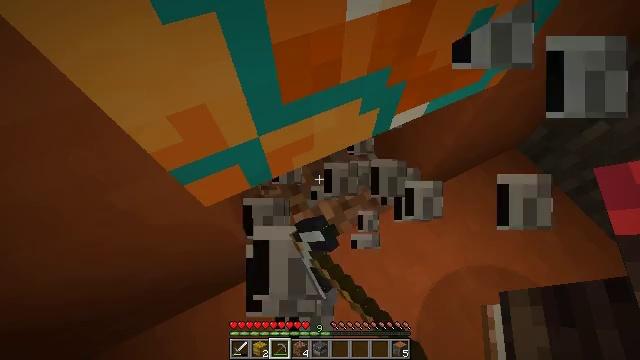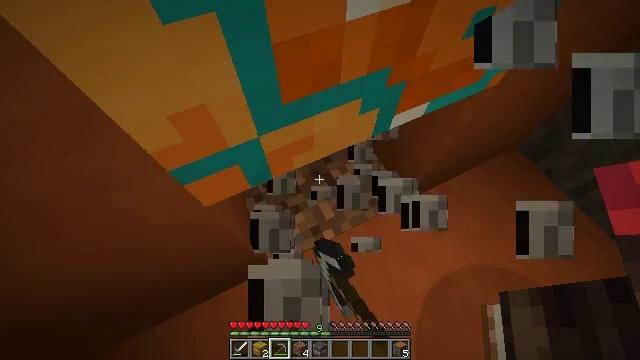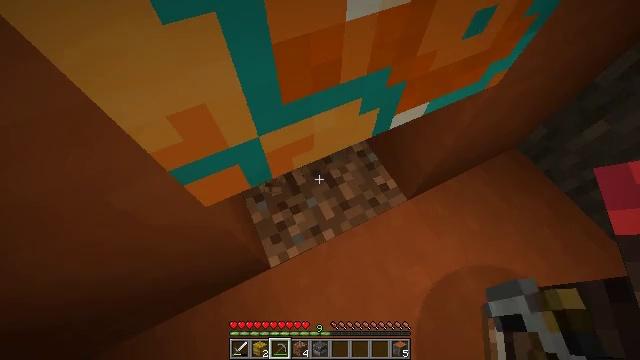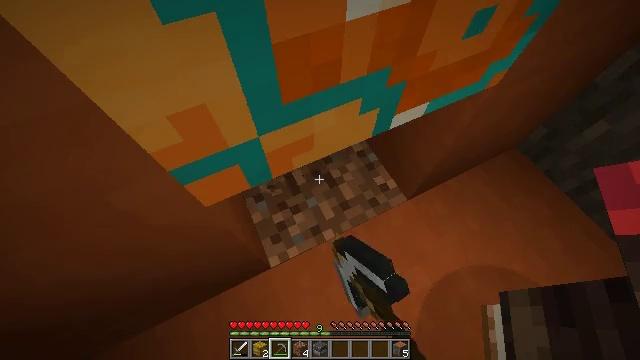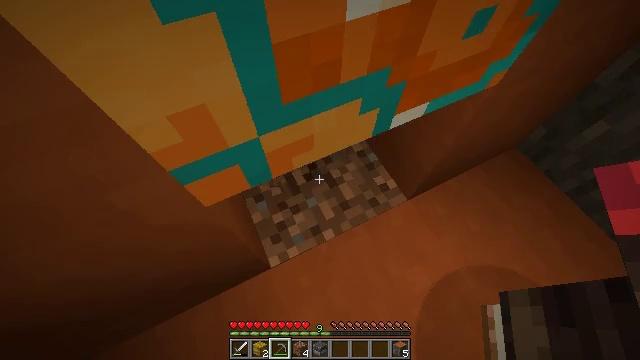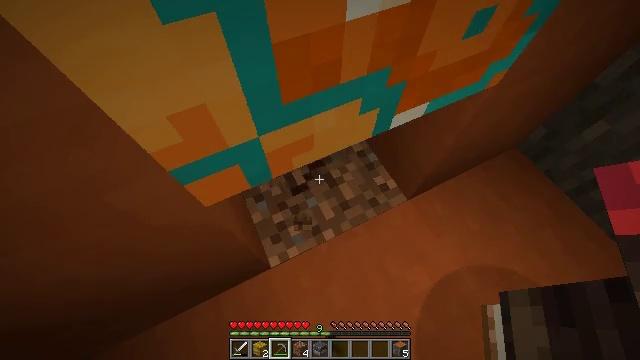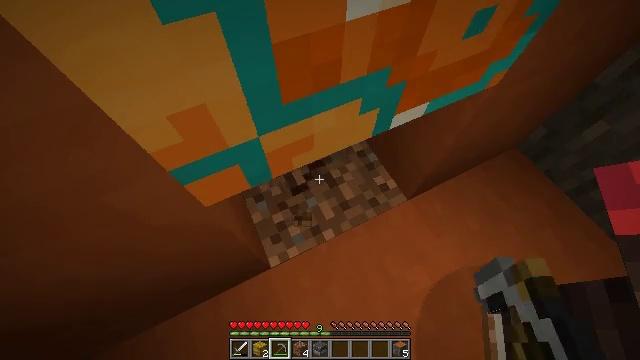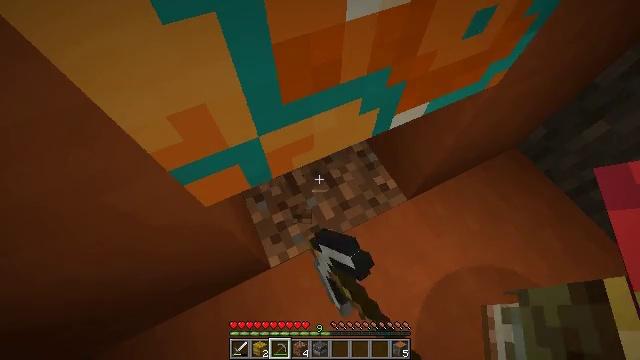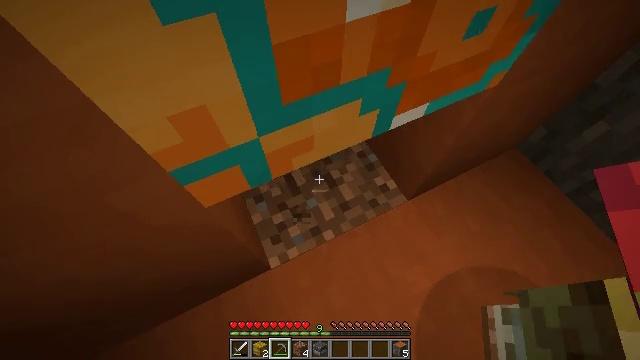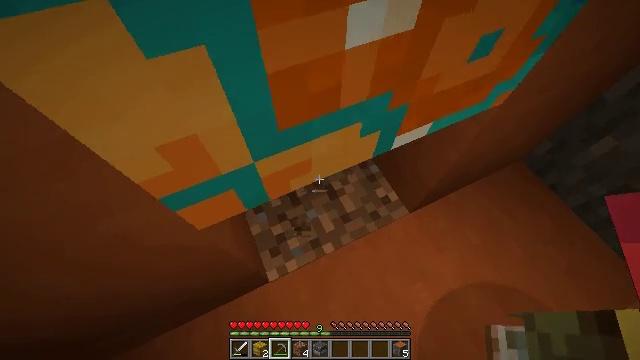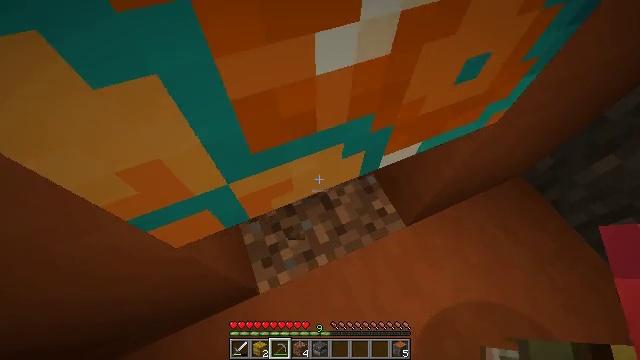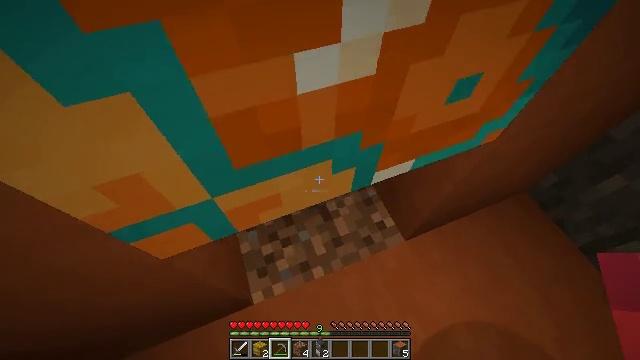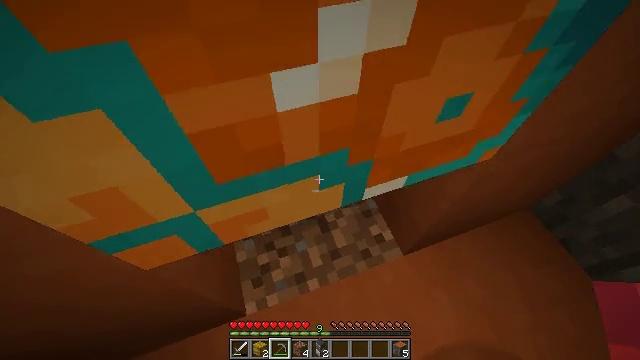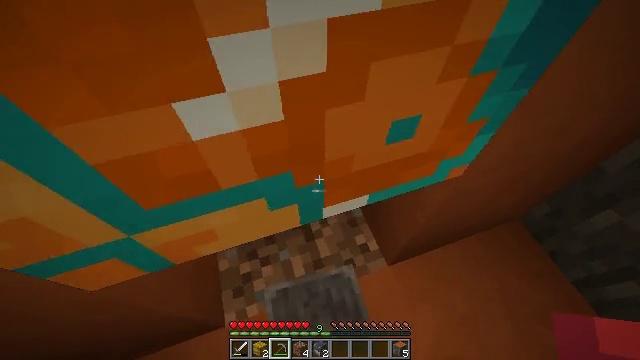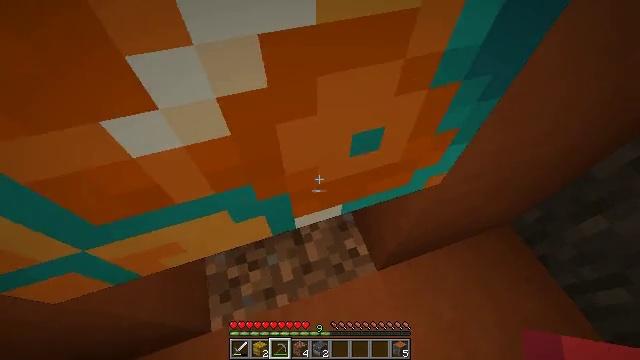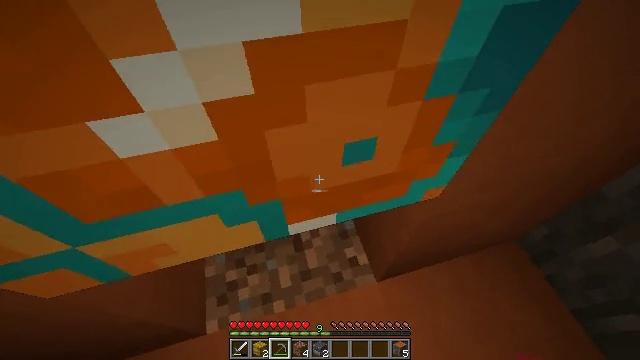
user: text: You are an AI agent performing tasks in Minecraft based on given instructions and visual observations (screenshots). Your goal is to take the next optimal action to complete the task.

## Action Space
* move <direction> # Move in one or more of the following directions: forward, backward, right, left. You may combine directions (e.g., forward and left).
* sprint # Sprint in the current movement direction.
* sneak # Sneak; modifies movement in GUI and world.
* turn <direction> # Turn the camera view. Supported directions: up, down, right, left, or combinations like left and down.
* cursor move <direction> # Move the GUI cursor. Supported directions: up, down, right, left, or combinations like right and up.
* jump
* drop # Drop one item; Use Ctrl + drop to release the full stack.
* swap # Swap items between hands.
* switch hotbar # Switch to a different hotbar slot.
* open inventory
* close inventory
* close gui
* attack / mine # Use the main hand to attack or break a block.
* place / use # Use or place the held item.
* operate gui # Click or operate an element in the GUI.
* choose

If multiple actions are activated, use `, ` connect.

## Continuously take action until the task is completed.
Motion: motion action
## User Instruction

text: Mine the orange glazed terracotta block.
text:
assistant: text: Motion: attack / mine
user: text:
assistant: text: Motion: attack / mine
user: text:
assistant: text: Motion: attack / mine
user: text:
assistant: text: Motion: attack / mine
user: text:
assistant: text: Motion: attack / mine
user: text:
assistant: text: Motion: attack / mine
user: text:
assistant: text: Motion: no_op
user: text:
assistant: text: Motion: no_op
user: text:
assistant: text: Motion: move forward
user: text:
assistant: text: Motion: move forward, turn left and up
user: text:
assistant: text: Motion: move forward, turn left and up
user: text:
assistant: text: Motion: move forward, turn left and up
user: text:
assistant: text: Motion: move forward
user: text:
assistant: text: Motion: move forward
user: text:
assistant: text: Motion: turn left and up
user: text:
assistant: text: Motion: turn left and up
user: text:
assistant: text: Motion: turn left and up
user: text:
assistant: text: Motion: turn left and up
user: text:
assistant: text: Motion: turn left and up
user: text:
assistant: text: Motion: turn left and up
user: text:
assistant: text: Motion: turn left and up
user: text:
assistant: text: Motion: turn up
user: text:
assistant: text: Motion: turn up
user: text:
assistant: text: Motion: turn up, attack / mine
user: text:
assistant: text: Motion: attack / mine
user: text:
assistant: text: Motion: attack / mine
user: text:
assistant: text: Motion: attack / mine
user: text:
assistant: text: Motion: attack / mine
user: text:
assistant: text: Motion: attack / mine
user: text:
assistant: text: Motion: attack / mine